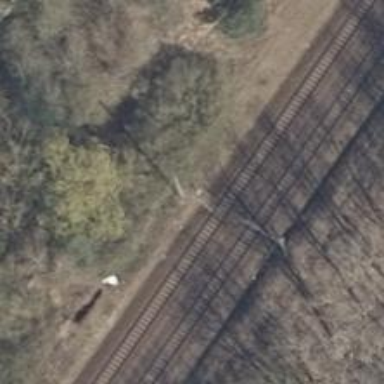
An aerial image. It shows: Railway signal.